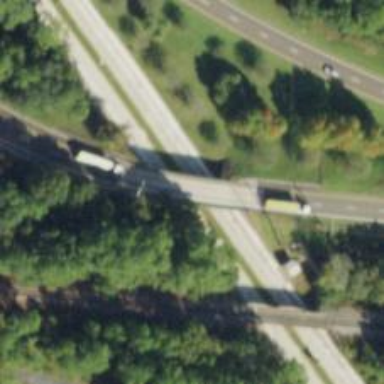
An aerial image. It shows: Trunk highway bridge.